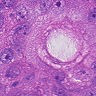
Metastatic tissue present: yes